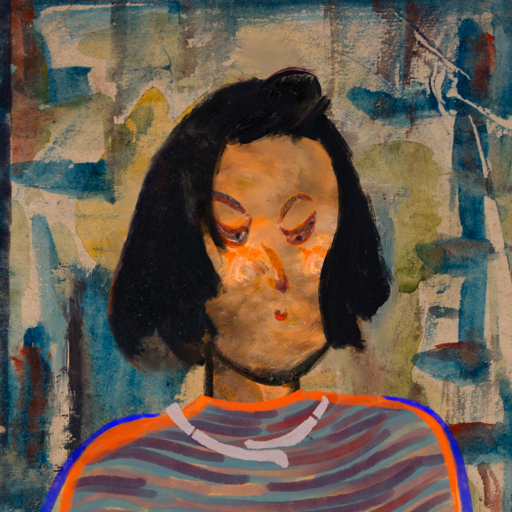
Background: Orphan, Head And Neck Side: Gypsy_Queen, Face Side: Hypocrite, Bust: Experience, Hair Side: Mosgoul, Head Accessory: Blank, Second Necklace: Blank, Necklace: Hypocrite_2, Baby: Blank